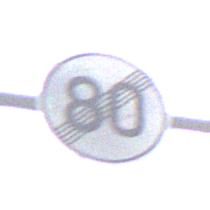
Verkehrszeichen: EndeGeschwindigkeit80
Umgebung: Outdoor, Nature
Tageszeit: MorningAfternoon
Wetter: PartlyCloudy
Licht: Natural
Jahreszeit: NotSpecified
Kontrast: LowContrast